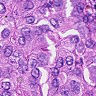
Metastatic tissue present: yes